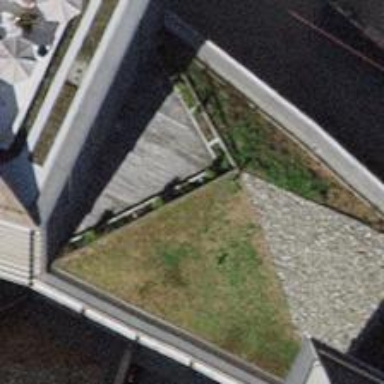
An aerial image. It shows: Part of the building is designated for commercial use.